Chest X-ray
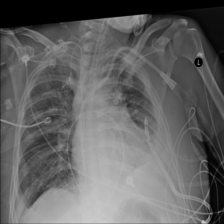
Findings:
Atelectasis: negative
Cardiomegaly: negative
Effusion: negative
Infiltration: negative
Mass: negative
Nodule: negative
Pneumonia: negative
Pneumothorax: negative
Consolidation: negative
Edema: negative
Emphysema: negative
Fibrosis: negative
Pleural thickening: negative
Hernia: negative